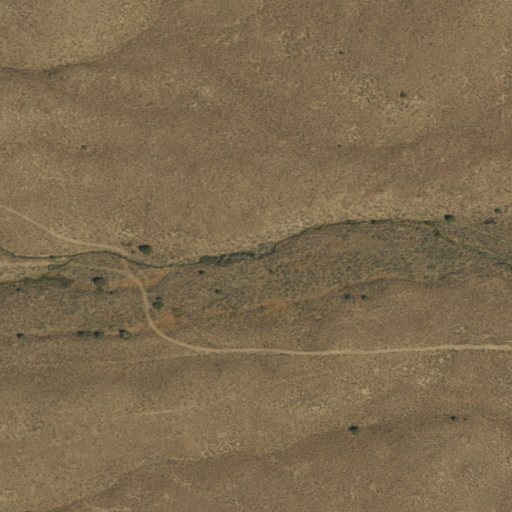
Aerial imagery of valley in Nevada named Cold Springs Canyon containing only shrub